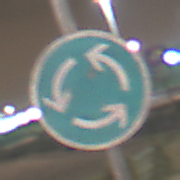
Verkehrszeichen: Kreisverkehr
Umgebung: Outdoor, Urban
Tageszeit: Night
Wetter: PartlyCloudy
Licht: Artificial
Jahreszeit: NotSpecified
Kontrast: HighContrast